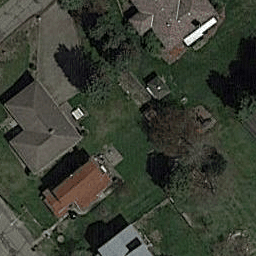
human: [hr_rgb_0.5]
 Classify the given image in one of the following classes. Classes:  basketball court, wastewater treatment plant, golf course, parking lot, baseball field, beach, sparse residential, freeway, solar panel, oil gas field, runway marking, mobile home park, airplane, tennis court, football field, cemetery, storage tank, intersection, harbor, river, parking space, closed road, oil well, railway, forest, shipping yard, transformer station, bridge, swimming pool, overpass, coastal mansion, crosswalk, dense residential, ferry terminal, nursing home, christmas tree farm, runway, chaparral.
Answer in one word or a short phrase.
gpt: sparse residential